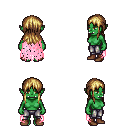
a pixel art fantasy rpg character, female body template, orc, green skin, pink tattered cape, metal pants, blonde unkempt hairstyle, brown shoes, four views (front, back, left, right), 2x2 character sprite sheet, small pixel art, hard edges, no anti-aliasing